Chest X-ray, PA view. Patient: 28 years old, sex M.
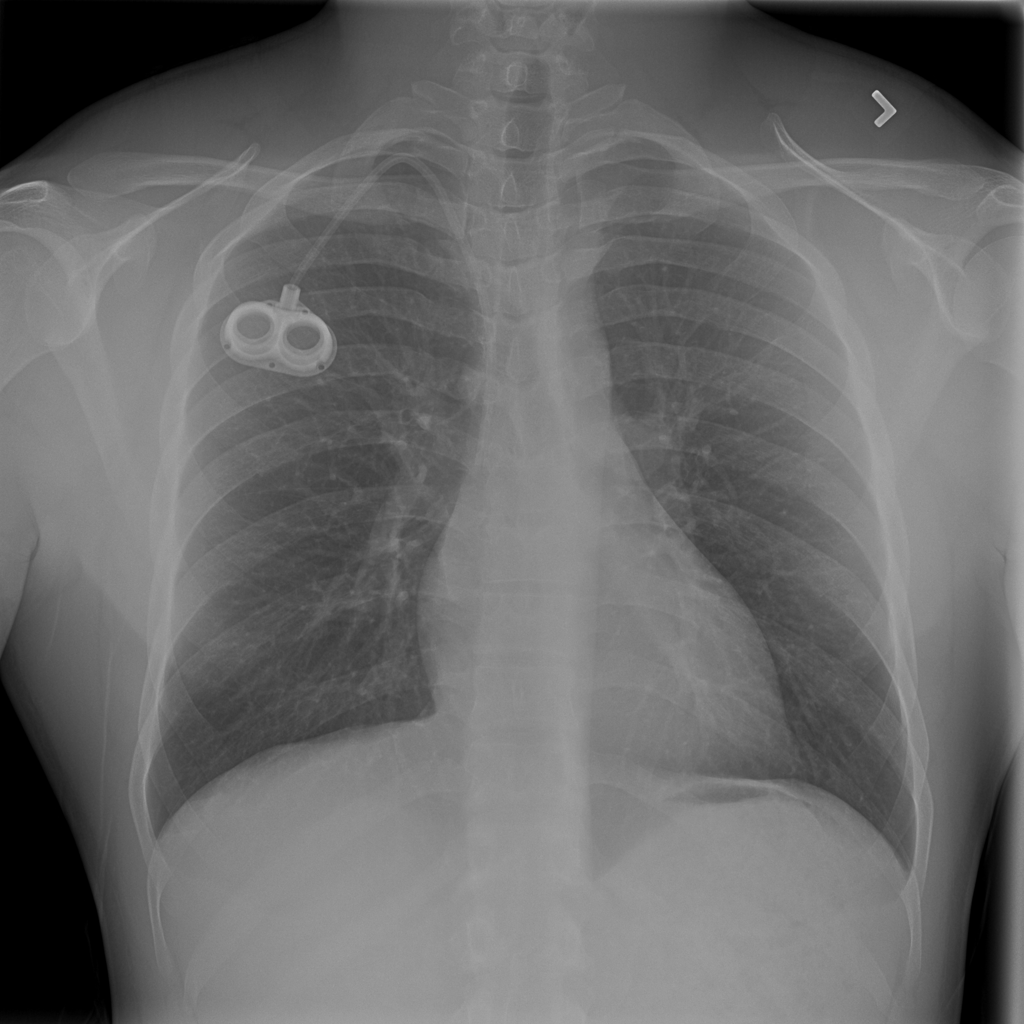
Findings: No Finding